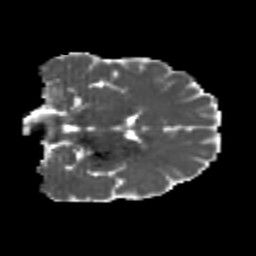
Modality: MD
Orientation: coronal
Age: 22
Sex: male
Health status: healthy
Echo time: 0.074 s